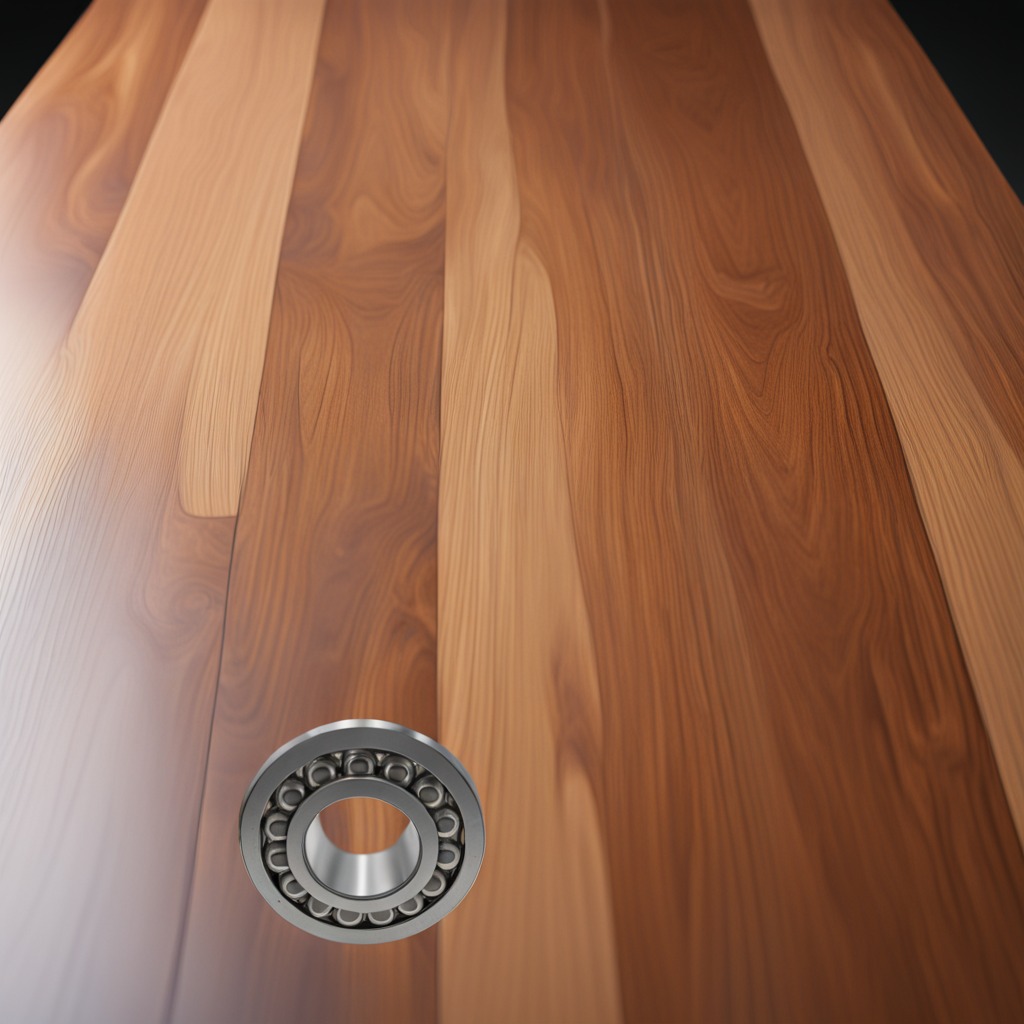
A metal ball bearing lies on the wooden table in a carpentry studio with rich wood textures side lighting.